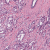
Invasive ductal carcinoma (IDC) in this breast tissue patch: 1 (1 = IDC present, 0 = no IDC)